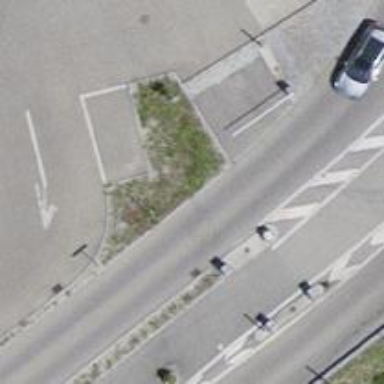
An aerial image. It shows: Lift gate barrier.